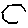
Label: hexagon